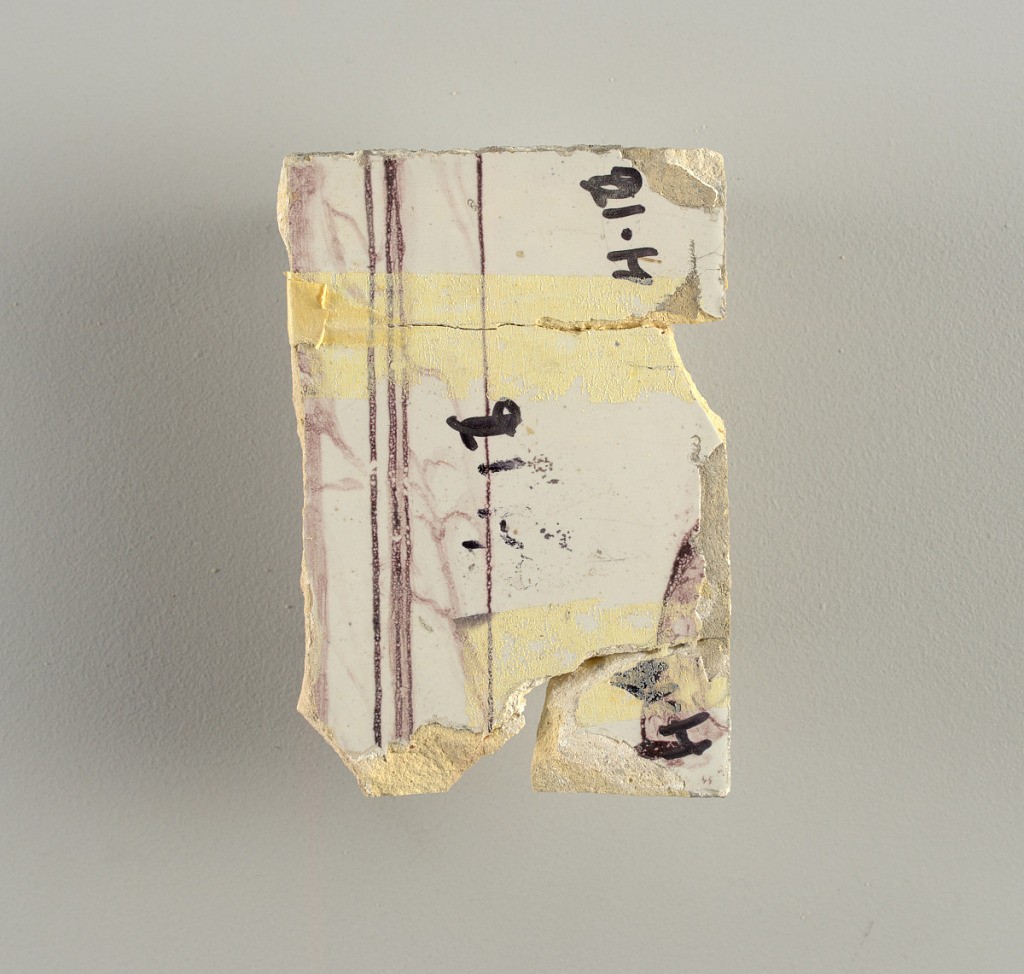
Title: Wall facing
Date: ca. 1725
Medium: tin-glazed earthenware, underglaze
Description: Running design for a frieze or a dado, composed of scrolls of foliage and strapwork, and four repeating motifs--a seated woman in a small upright oval medallion, a putto seated on a rocailled base, and strapwork in axial pattern.  The various panels, A to F, show various repeats of the same design, all being five tiles high and a varying number of tiles wide.